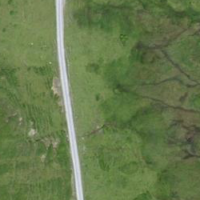
EUNIS habitat code: 23
Species observed at this site:
Papilio machaon